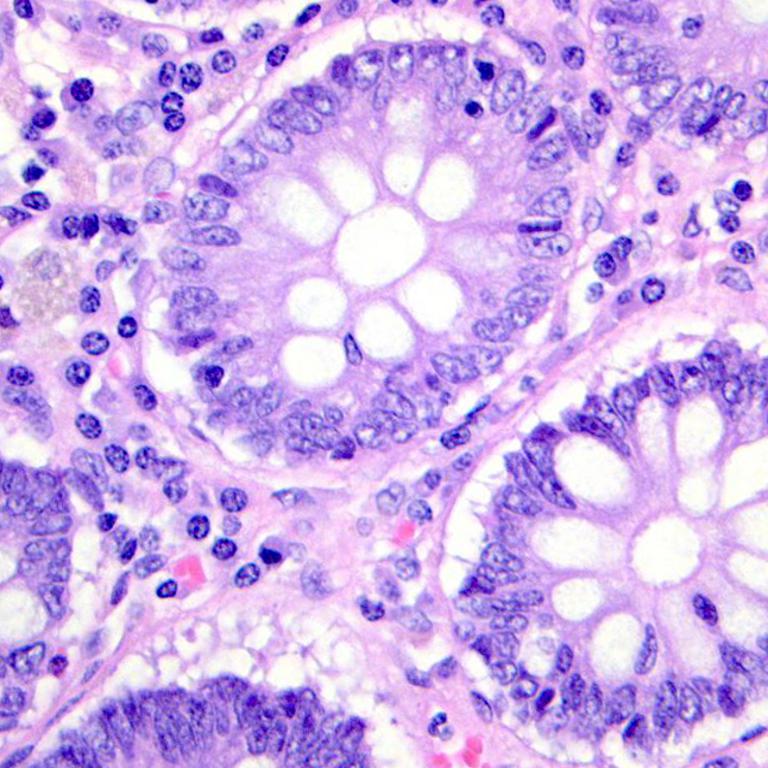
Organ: colon
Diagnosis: benign